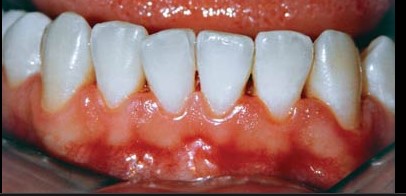
Condition: Gingivitis